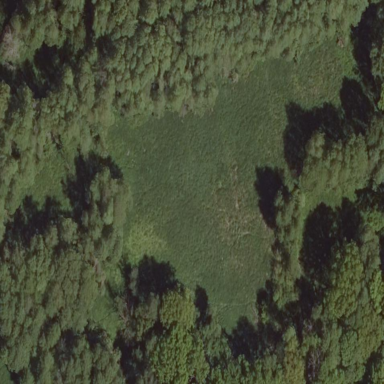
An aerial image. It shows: Wetland area characterized by wet meadow.